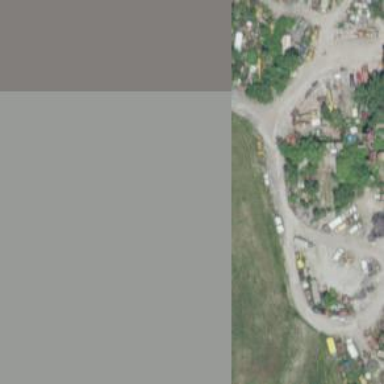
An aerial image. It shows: Scrap yard situated in industrial area.